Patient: sex M, age 67
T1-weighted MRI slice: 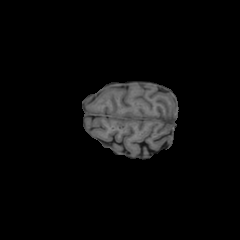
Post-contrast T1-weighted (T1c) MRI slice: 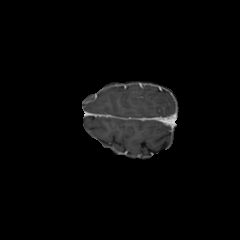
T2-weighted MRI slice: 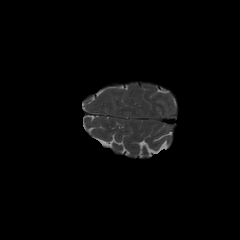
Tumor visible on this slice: no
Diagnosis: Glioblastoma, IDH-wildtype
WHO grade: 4